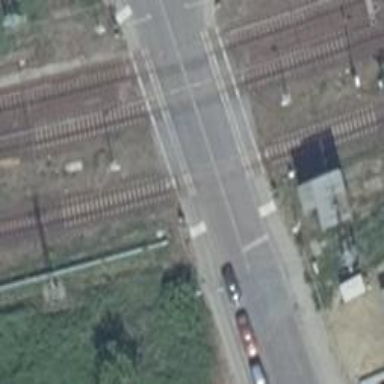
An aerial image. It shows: Railway crossing with traffic signals and double half barrier.